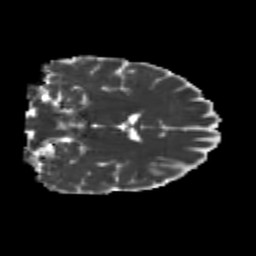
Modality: MD
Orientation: coronal
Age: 24
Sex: male
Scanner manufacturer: siemens
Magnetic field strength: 3 T
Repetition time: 3.5 s
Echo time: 0.104 s